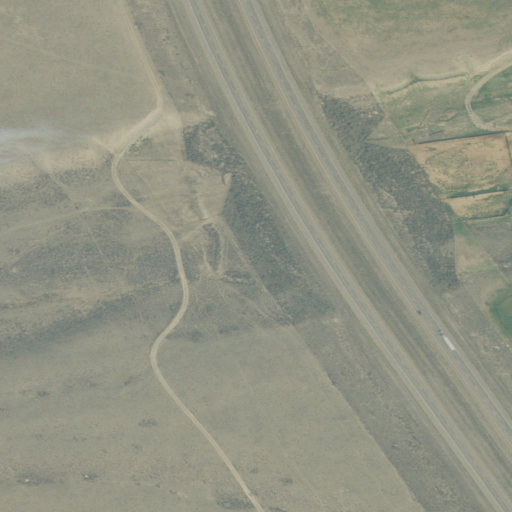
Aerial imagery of valley in Montana named Bell Canyon containing grassland, shrub, low intensity development, medium intensity development, and open development